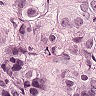
Metastatic tissue present: yes